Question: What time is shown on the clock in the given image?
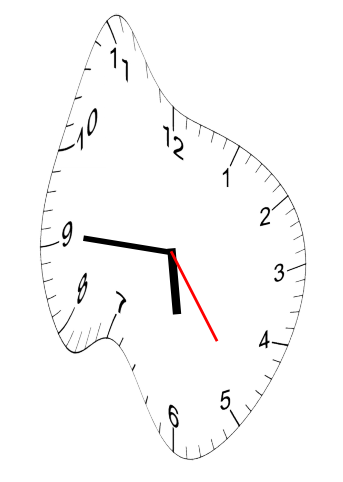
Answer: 05:45:24